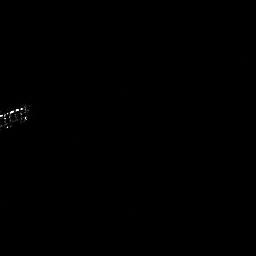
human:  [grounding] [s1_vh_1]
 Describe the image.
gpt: In the satellite image, there is  <ref>1 medium ship </ref> <box>[[0, 39, 12, 50, 0]]</box> located at left.